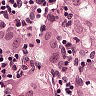
Metastatic tissue present: yes